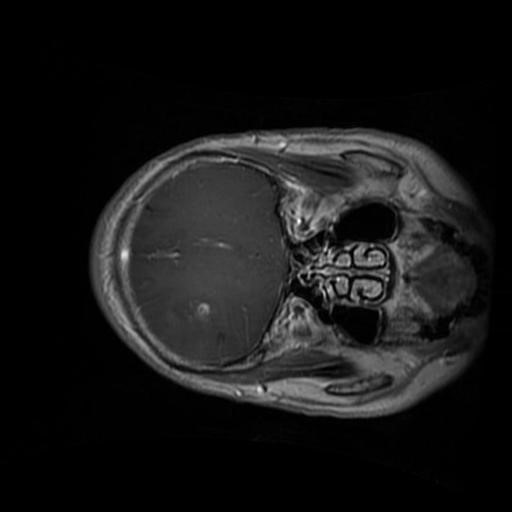
Label: brain_glioma